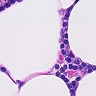
Metastatic tissue present: no